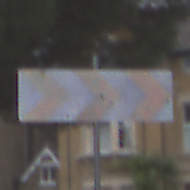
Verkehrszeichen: RichtungstafelnInKurvenGrossLinks
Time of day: MorningAfternoon
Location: Outdoor (Urban)
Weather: Overcast
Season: NotSpecified
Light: Natural